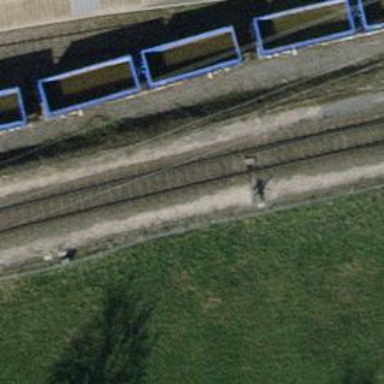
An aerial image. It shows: Railway switch.